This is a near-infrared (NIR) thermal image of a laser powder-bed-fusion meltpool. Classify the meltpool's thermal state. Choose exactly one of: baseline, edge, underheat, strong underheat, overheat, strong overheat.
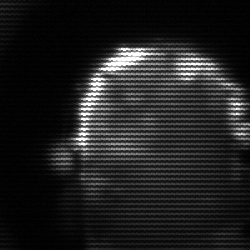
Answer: baseline